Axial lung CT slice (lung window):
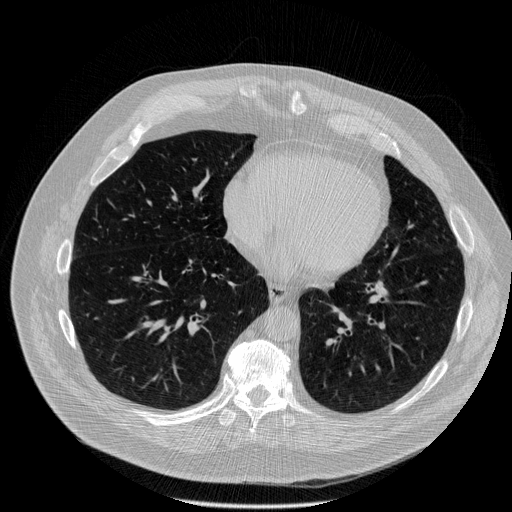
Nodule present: no